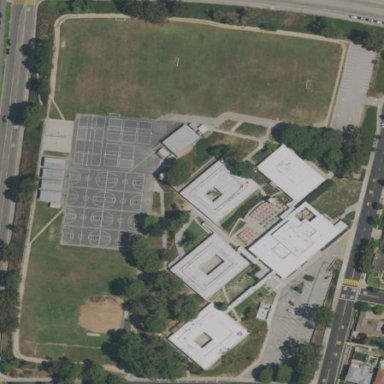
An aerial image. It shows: School.